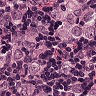
Metastatic tissue present: yes